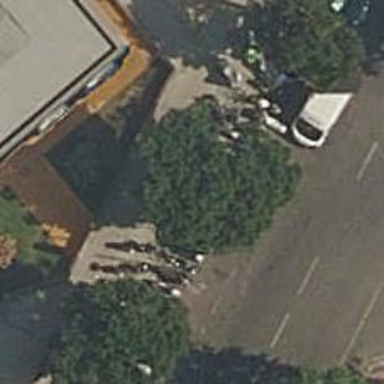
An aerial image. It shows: Motorcycle parking area.